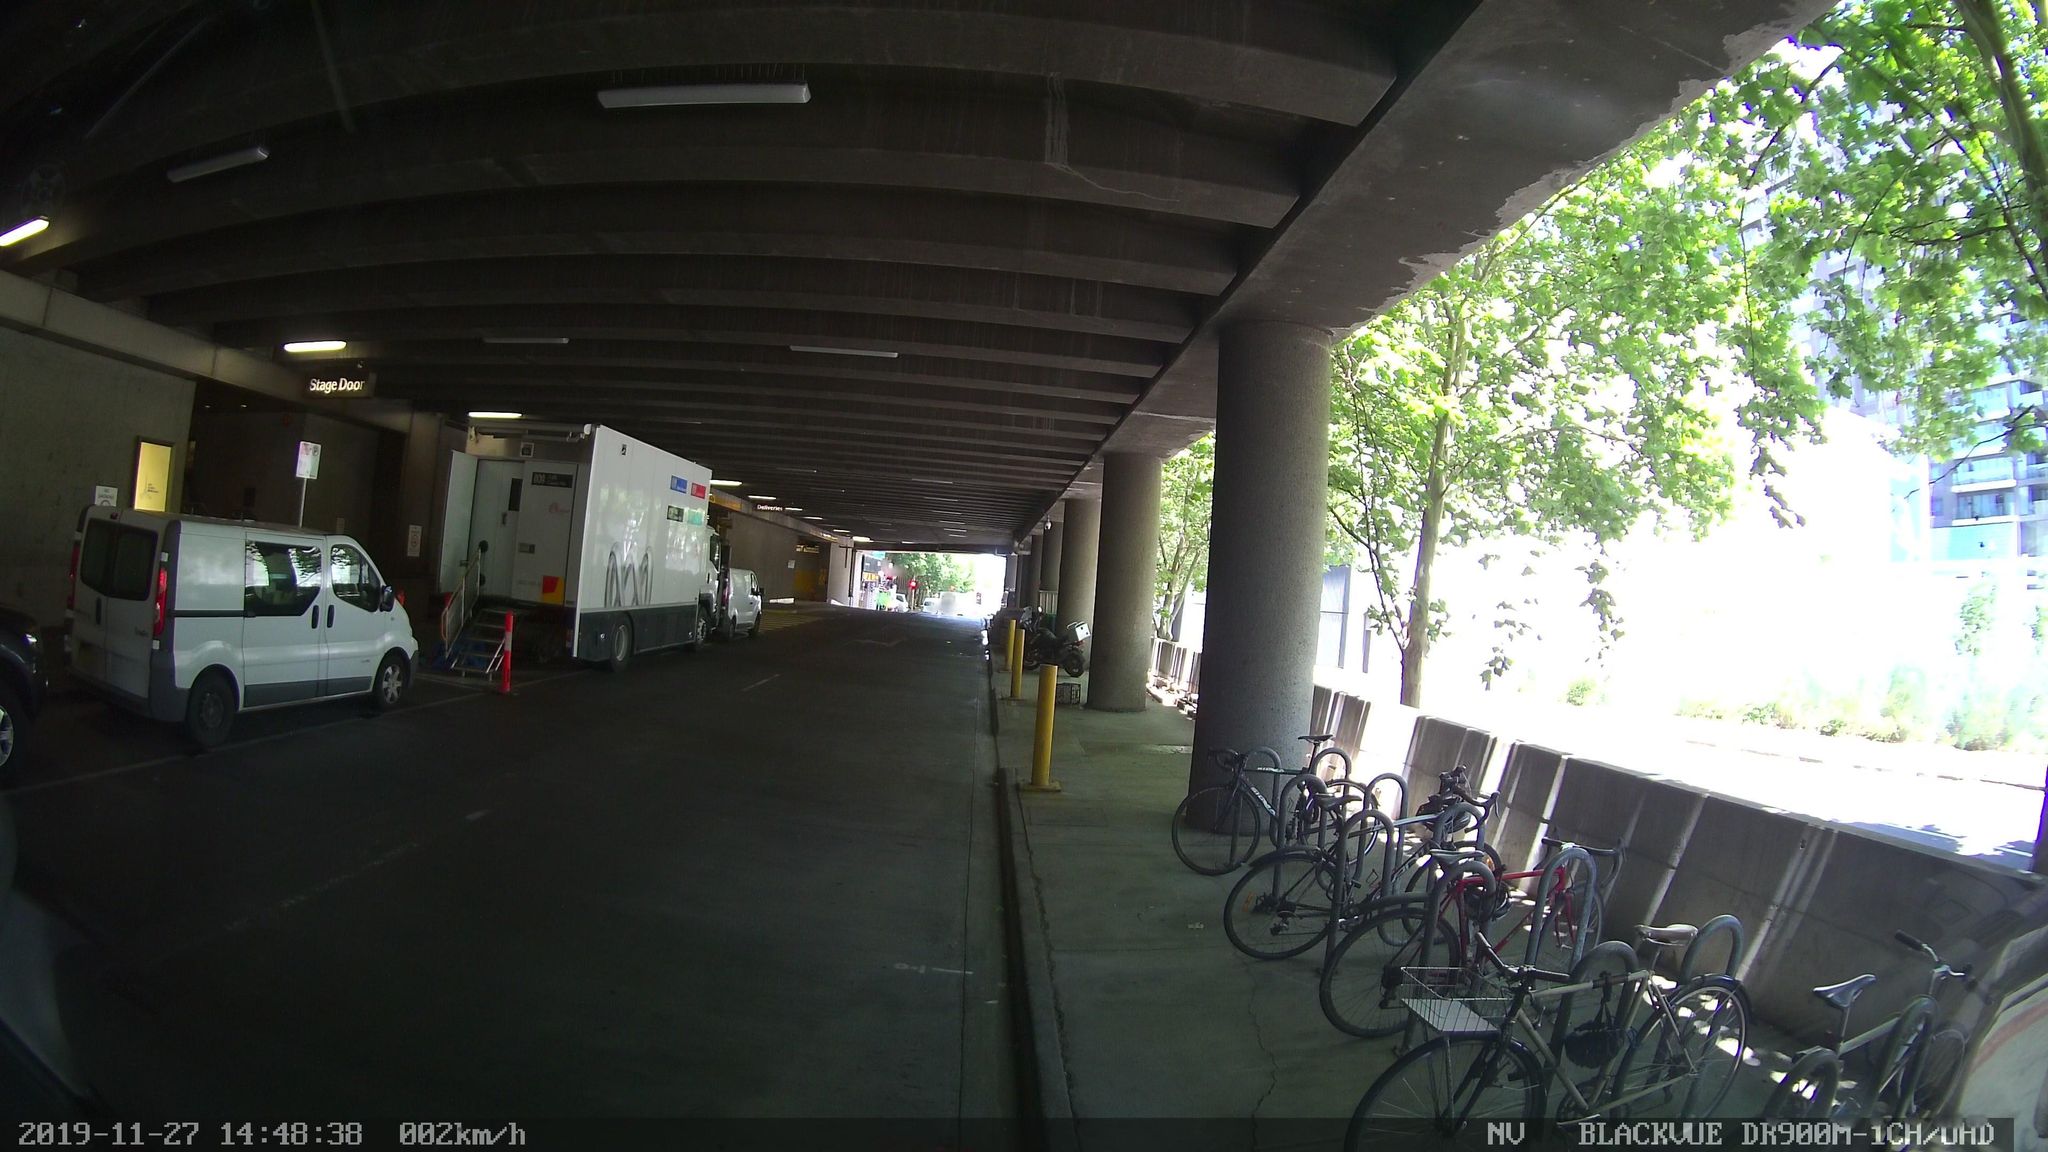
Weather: clear
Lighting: day
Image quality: good
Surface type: walking surface
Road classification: footway, service
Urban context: urban centre
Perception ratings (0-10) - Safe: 2.02, Lively: 7.05, Beautiful: 3.45, Boring: 2.63, Depressing: 5.7, Wealthy: 0.66